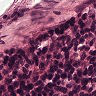
Metastatic tissue present: no